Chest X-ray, AP view. Patient: 15 years old, sex M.
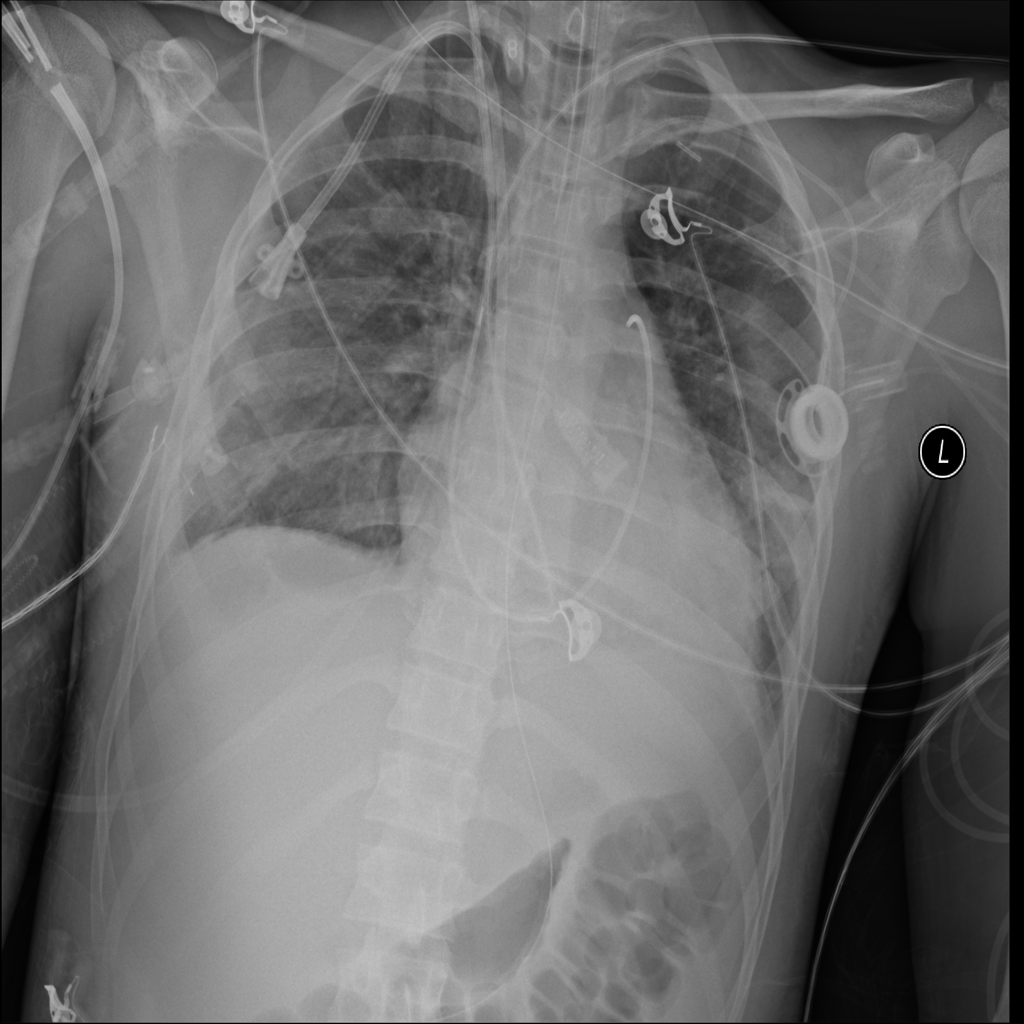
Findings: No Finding